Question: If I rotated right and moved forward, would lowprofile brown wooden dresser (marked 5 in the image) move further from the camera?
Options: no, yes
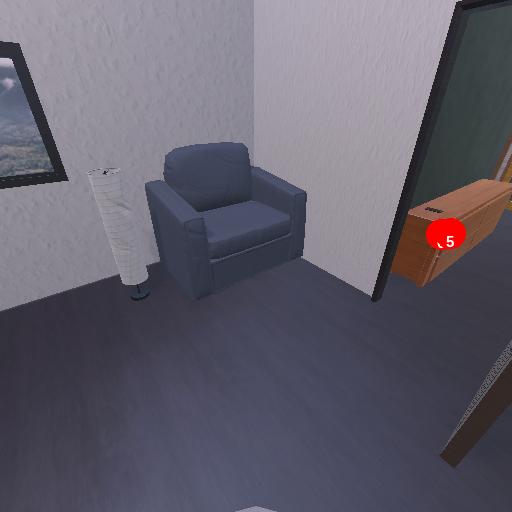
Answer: no